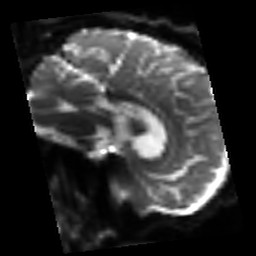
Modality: sbref
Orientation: sagittal
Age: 59
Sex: male
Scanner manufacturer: siemens
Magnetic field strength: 3 T
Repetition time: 3.2 s
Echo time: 0.081 s